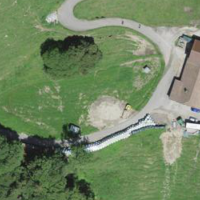
EUNIS habitat code: 25
Species observed at this site:
Cupido minimus